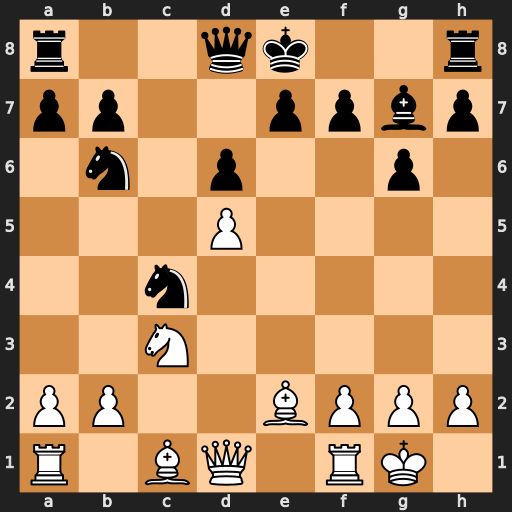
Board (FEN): r2qk2r/pp2ppbp/1n1p2p1/3P4/2n5/2N5/PP2BPPP/R1BQ1RK1
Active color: w
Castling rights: kq
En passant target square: -
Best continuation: Bxc4 Nxc4 Qa4+ Qd7 Qxc4